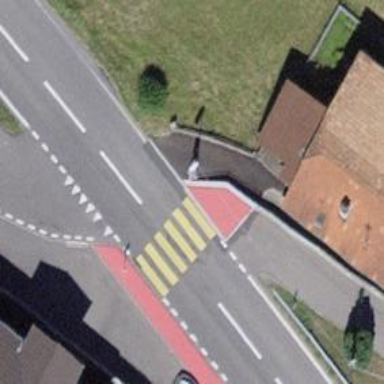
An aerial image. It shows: Zebra crossing on the road.